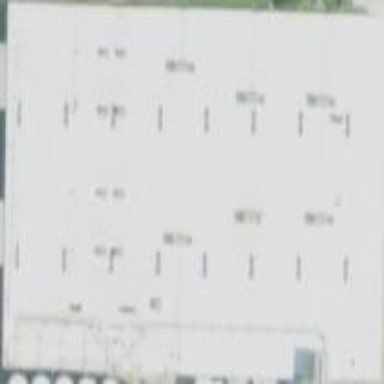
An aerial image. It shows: Industrial building.